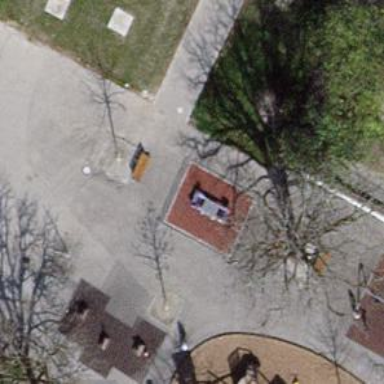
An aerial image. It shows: Seesaw in the playground.